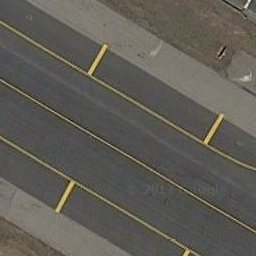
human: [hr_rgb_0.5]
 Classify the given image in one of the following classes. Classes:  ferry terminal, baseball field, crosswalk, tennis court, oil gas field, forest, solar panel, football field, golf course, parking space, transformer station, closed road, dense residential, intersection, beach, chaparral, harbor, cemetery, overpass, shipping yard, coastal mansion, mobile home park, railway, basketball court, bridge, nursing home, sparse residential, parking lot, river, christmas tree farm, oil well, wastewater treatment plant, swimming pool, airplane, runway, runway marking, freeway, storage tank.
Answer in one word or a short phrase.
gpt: runway marking